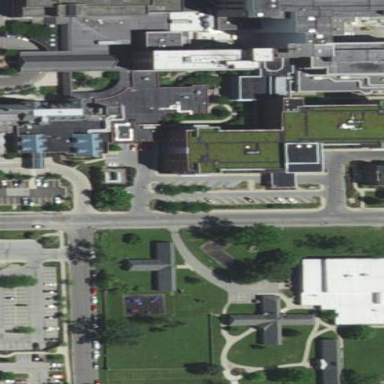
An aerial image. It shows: Hospital building.